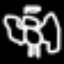
Label: angel